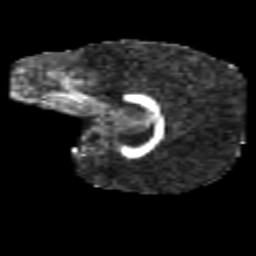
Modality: FA
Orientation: sagittal
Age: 8
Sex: female
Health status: healthy